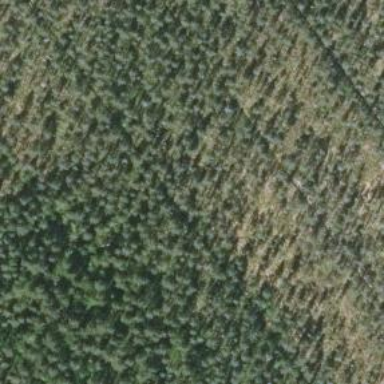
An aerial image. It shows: Woodland with needle-leaved trees.